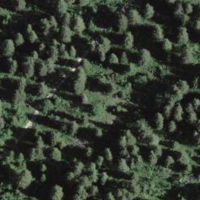
EUNIS habitat code: 43
Species observed at this site:
Traunsteinera globosa